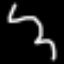
Label: squiggle